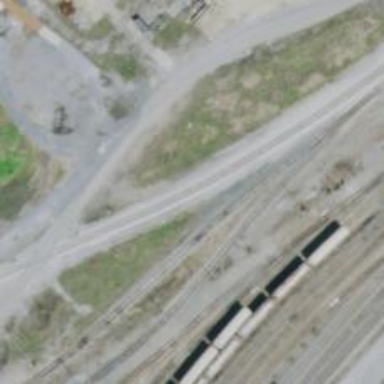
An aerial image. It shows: Railway siding for service.